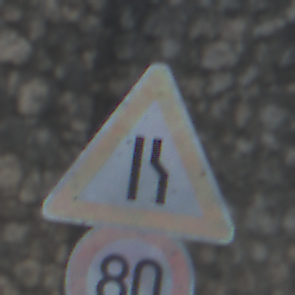
Verkehrszeichen: EinseitigVerengteFahrbahnRechts
Zusatzzeichen unten: Geschwindigkeit80
Umgebung: Outdoor, Suburban
Tageszeit: MorningAfternoon
Wetter: PartlyCloudy
Licht: Natural
Jahreszeit: NotSpecified
Kontrast: LowContrast